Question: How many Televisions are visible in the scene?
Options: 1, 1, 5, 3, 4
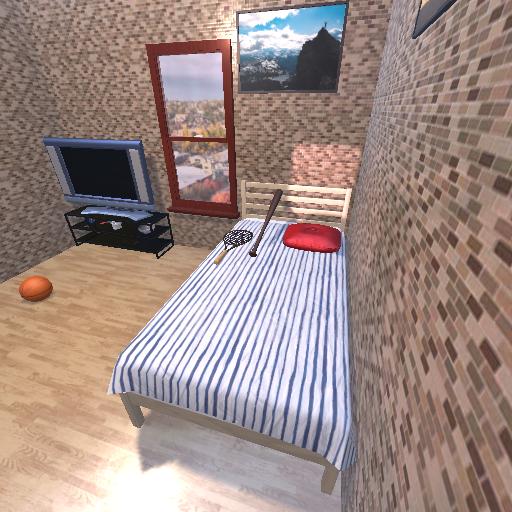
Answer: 1